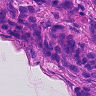
Metastatic tissue present: yes